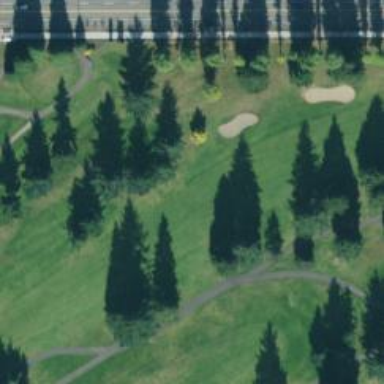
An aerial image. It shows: View of golf hole.